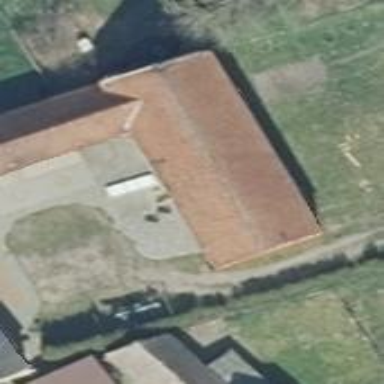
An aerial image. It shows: White barn with gabled roof made of red roof tiles.